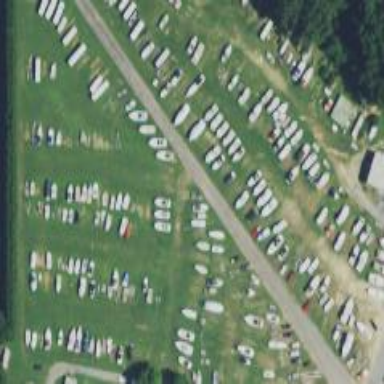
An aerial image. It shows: Boat storage area.